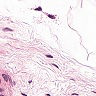
Metastatic tissue present: no